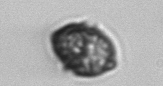
Label: Kryptoperidinium_triquetrum